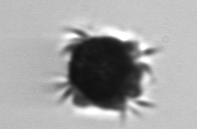
Label: Mesodinium